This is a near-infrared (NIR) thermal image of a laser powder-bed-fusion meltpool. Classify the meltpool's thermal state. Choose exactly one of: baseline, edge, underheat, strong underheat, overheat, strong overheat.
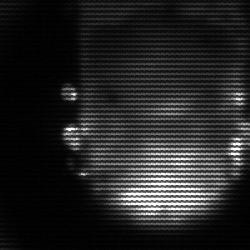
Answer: baseline